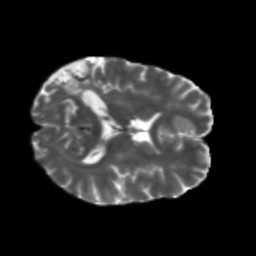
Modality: T2w
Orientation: axial
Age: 39
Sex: female
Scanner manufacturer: siemens
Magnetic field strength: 3 T
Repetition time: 5.25 s
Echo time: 0.08 s